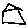
Label: house